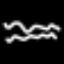
Label: squiggle